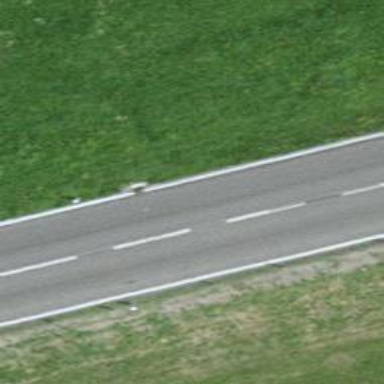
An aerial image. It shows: Primary road with asphalt surface.